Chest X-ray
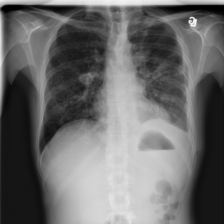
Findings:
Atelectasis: negative
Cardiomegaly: negative
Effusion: positive
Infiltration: negative
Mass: negative
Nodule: negative
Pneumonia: negative
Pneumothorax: negative
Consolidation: negative
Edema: negative
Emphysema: negative
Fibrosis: negative
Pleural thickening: negative
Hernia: negative